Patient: sex M, age 81
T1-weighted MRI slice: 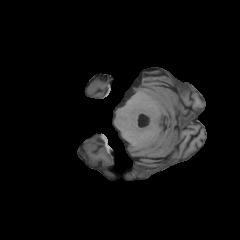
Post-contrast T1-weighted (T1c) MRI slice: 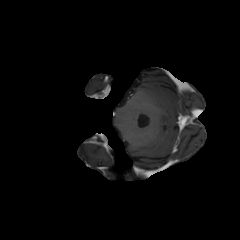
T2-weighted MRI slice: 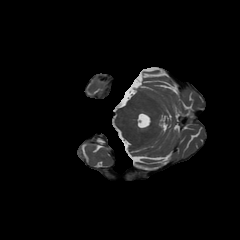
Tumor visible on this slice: no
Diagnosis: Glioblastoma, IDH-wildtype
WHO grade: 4